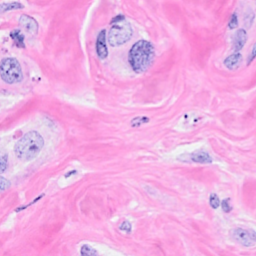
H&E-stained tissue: Breast